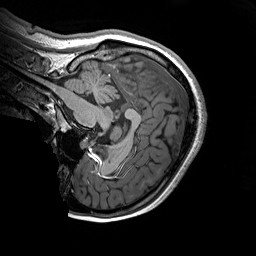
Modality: T1w
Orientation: sagittal
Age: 20
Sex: female
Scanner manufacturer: siemens
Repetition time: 2.2 s
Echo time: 0.00244 s